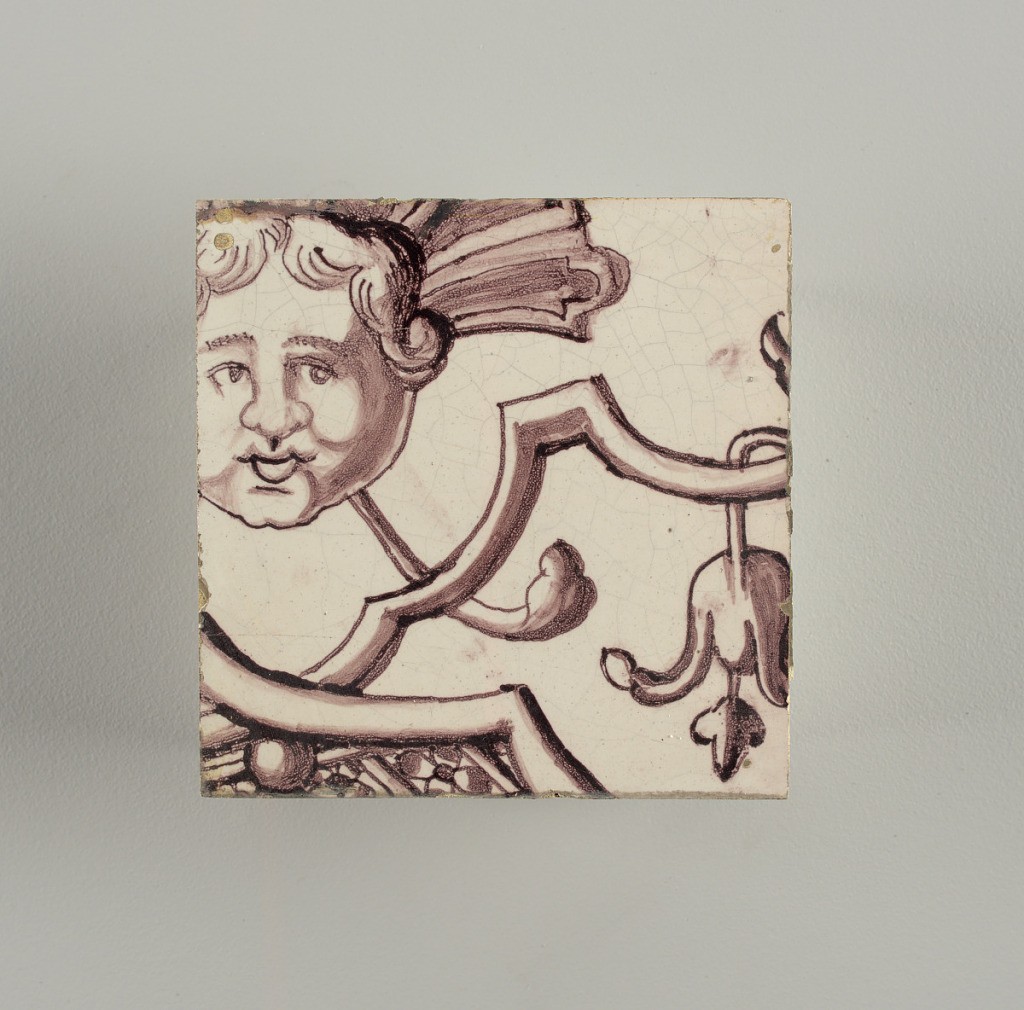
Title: Panel
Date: ca. 1725
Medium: Tin-glazed earthenware, underglaze manganese decoration
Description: Tile from upright rectangular panel of tiles; dark purple (manganese) on white ground showing arched framework; oval cartouche bearing double monogram (probably Lubert Adolf Torck), supported by pair of nude amors; pair of small amors holding crown above, borne by pair of female terms; surrounded by leafscrolls and foliations, with pair of flower-filled urns; top center, lunetted amor's head pendented with rosetted lattice cartouche.

To be used in Rozendaal Castel. Intended to be viewed inset into a wall- indicated by the inclusion of a trompe-l'oeil marbleized edge that surrounds three sides of the panel.